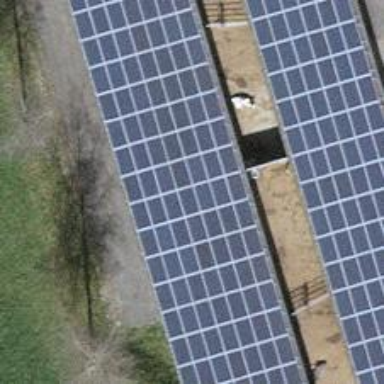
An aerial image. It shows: Solar power generator using photovoltaic method with solar photovoltaic panel types.